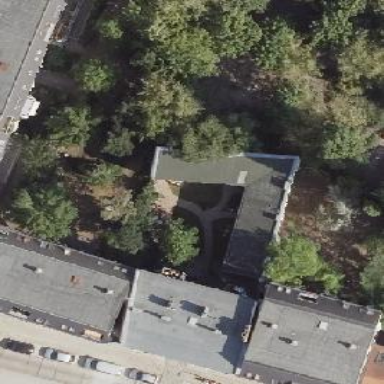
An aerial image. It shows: Group of garages.